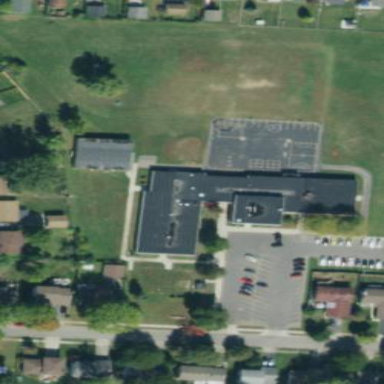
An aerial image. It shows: School.